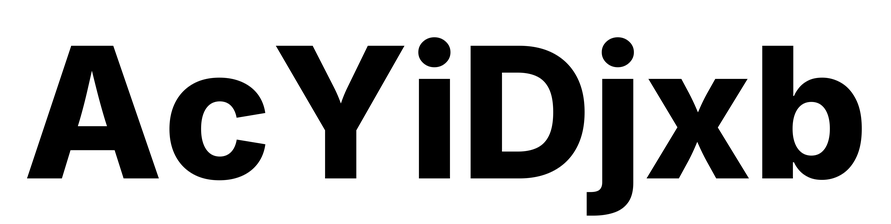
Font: Inter_ExtraBold